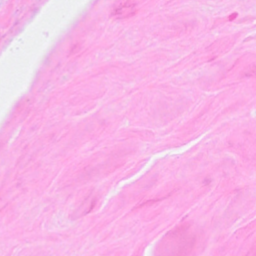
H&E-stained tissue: Breast